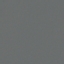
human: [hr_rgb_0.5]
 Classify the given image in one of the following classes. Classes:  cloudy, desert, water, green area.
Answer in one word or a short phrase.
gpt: water